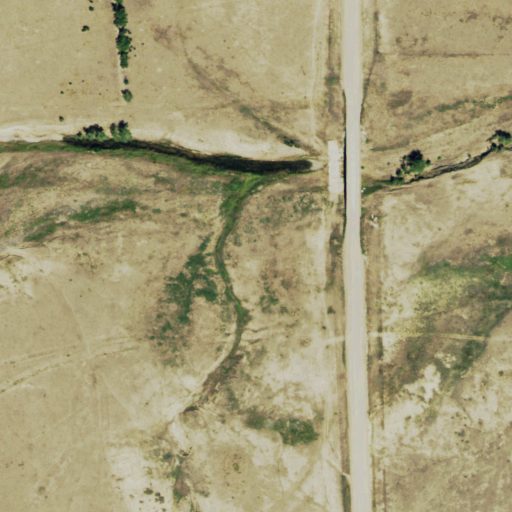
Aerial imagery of valley in Colorado named Arrasmith Draw containing grassland and shrub